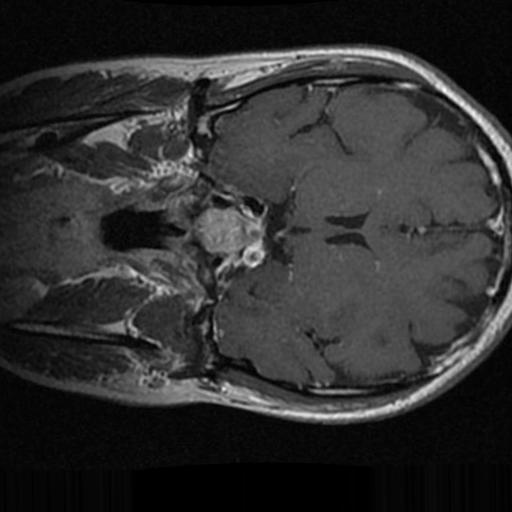
Label: brain_tumor